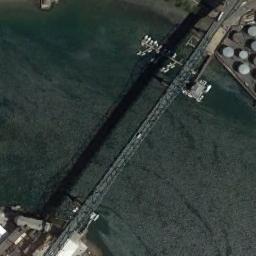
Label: bridge